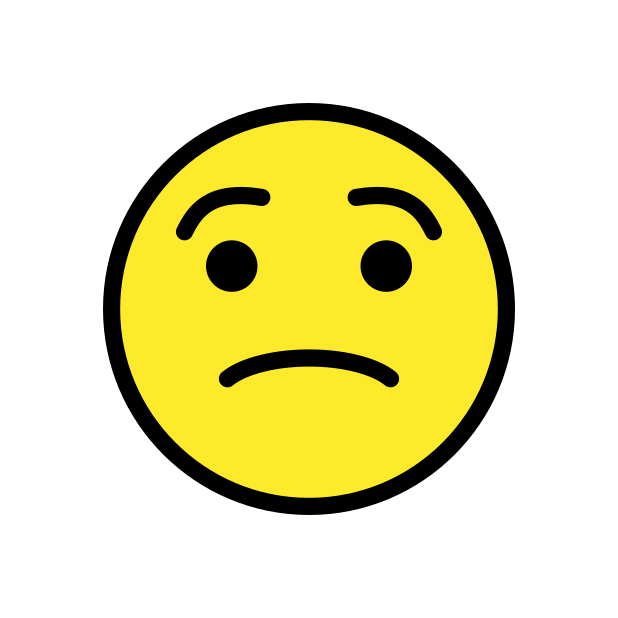
Emoji: 😟
Name: worried face
Unicode: 0x1f61f